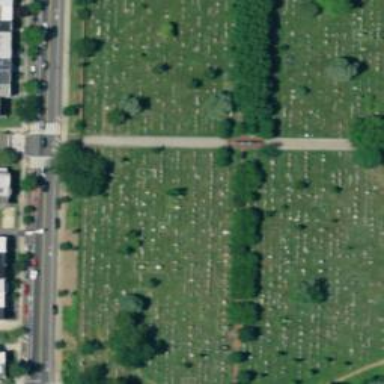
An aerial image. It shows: Memorial site with historic significance.